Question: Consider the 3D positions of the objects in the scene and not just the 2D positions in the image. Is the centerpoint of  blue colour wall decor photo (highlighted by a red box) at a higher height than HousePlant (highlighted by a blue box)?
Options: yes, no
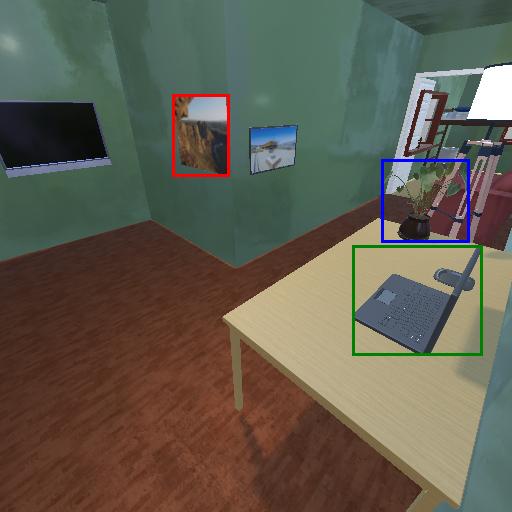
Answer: yes